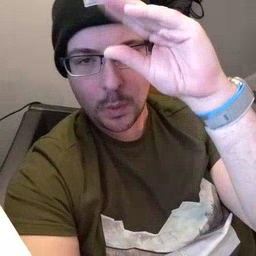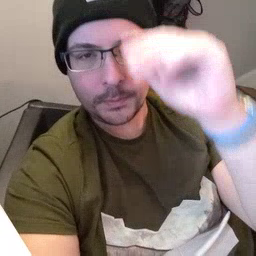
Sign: boy